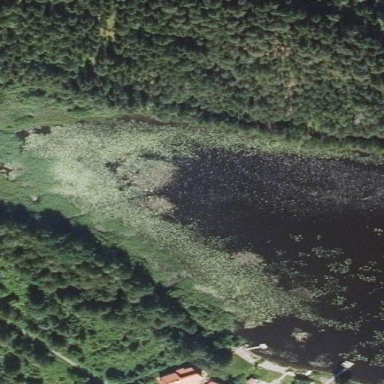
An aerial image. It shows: Reedbed in wetland area.